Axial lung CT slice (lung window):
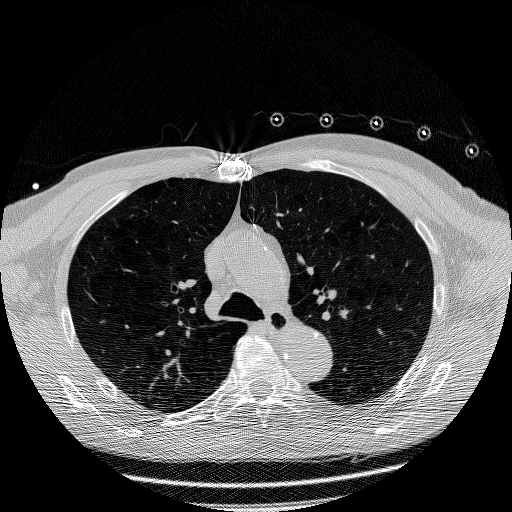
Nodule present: no